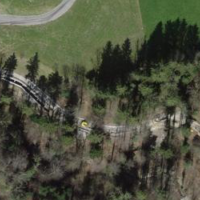
EUNIS habitat code: 57
Species observed at this site:
Lamium galeobdolon